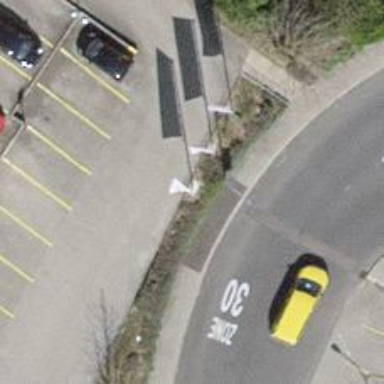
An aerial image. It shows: Flagpole which is man-made.